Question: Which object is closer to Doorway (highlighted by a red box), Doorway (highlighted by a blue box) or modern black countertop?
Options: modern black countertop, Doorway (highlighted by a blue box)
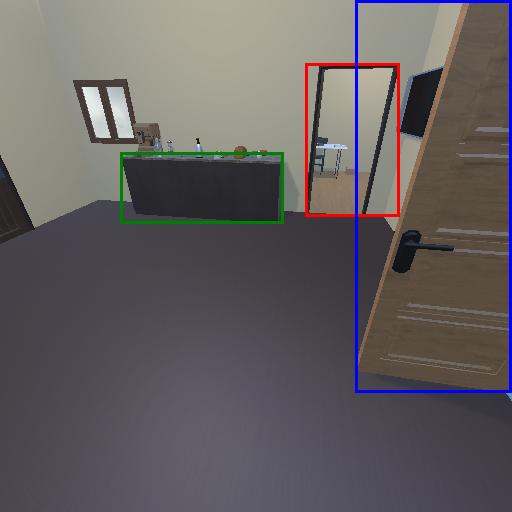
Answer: modern black countertop